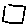
Label: square